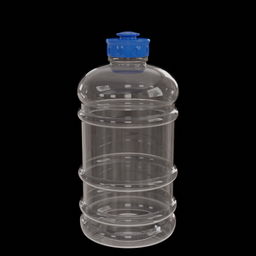
Label: tools